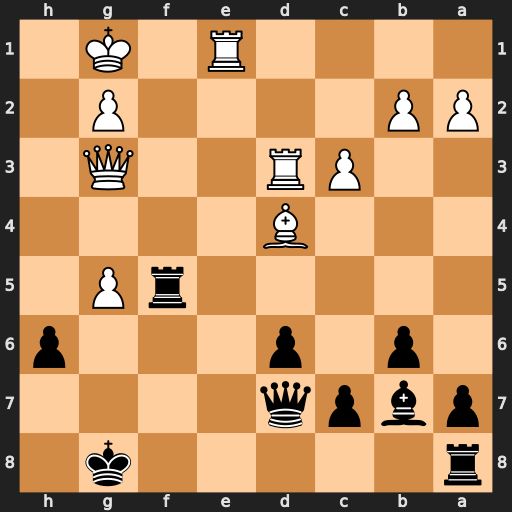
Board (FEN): r5k1/pbpq4/1p1p3p/5rP1/3B4/2PR2Q1/PP4P1/4R1K1
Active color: b
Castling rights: -
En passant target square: -
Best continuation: Rxg5 Bf6 Rxg3